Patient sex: F
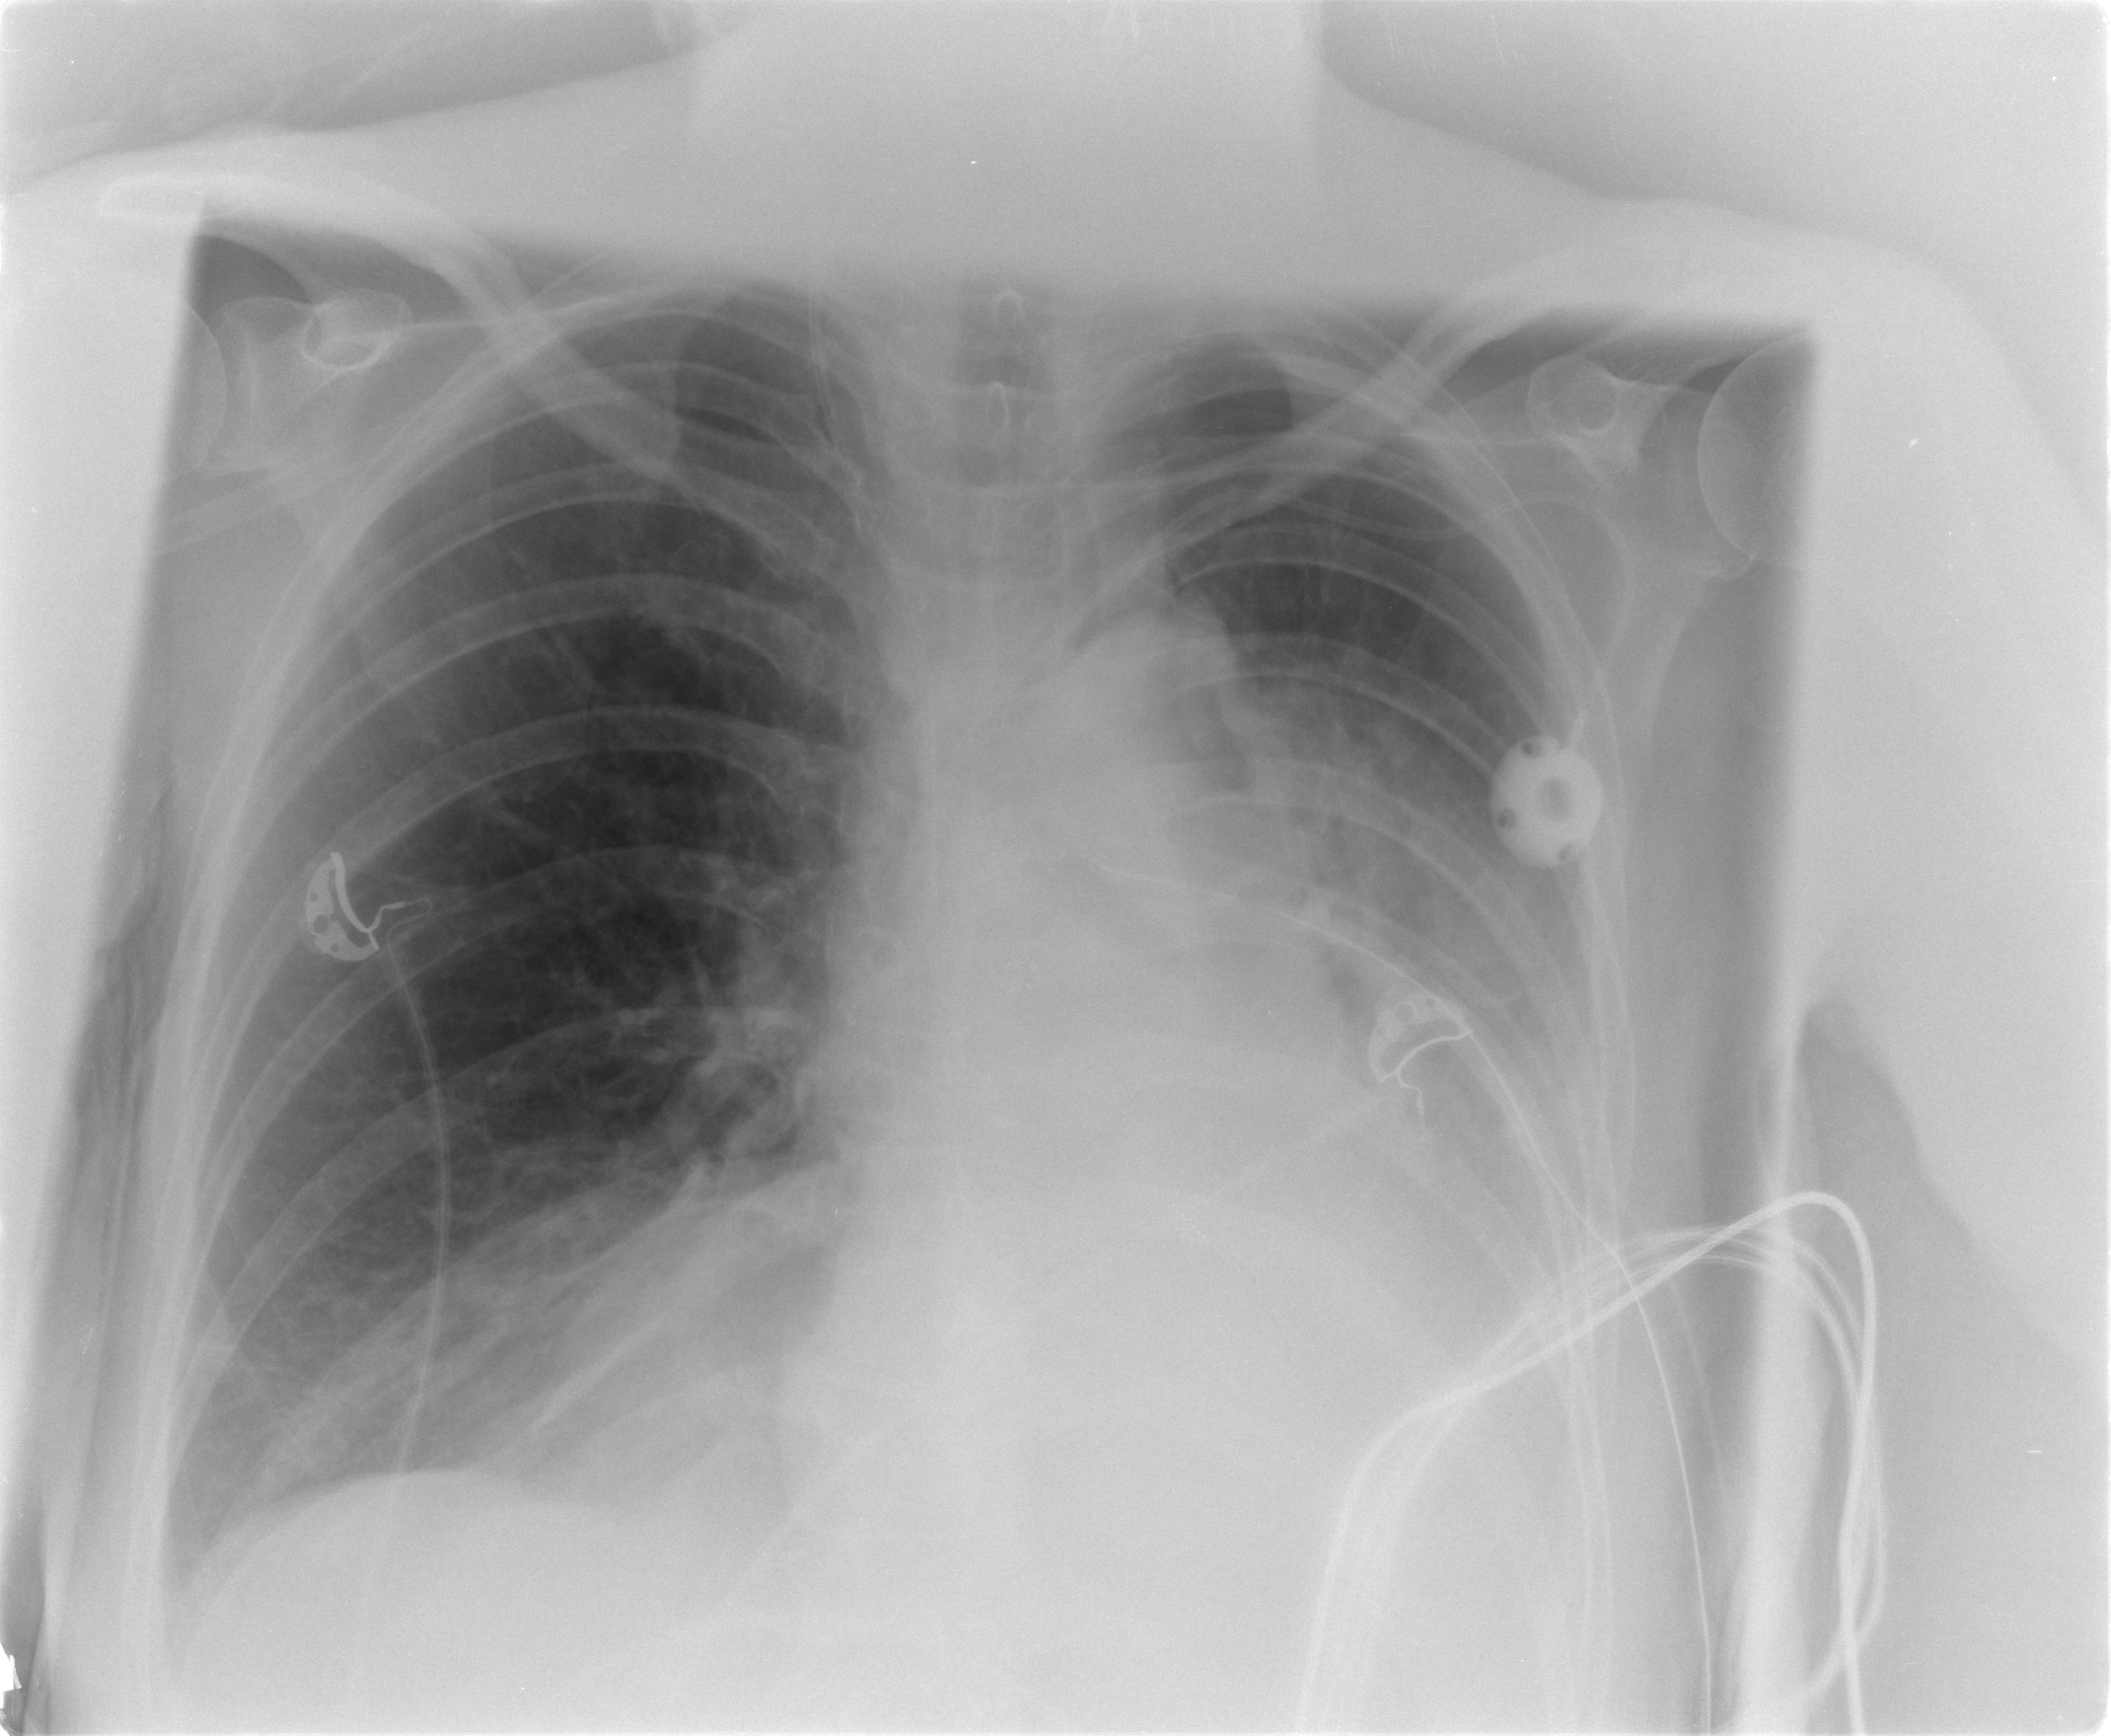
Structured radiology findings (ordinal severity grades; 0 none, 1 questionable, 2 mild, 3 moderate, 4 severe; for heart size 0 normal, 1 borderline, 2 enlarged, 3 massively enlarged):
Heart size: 1
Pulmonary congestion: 0
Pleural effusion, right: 1
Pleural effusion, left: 3
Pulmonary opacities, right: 0
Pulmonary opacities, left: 0
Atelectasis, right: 2
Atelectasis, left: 3